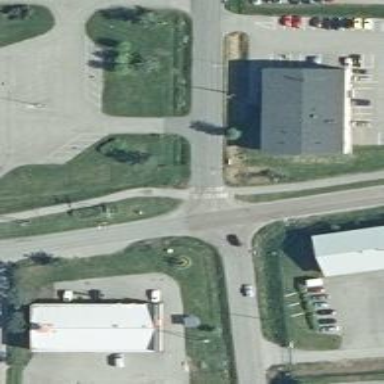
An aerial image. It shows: Marked crossing on the road.